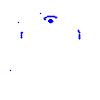
Particle: pion